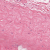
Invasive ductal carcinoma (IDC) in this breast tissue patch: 0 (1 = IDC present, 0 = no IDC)